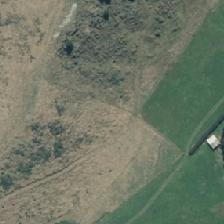
Land cover: grose_broom